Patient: sex M, age 46
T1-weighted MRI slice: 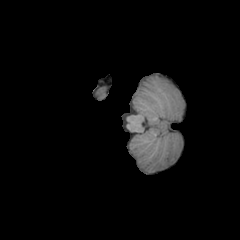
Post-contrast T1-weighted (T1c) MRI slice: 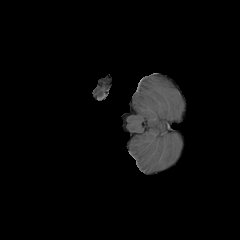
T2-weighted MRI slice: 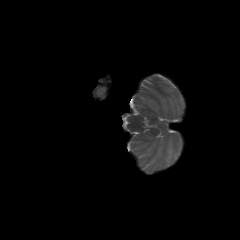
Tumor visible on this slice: no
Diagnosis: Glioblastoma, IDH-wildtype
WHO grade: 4